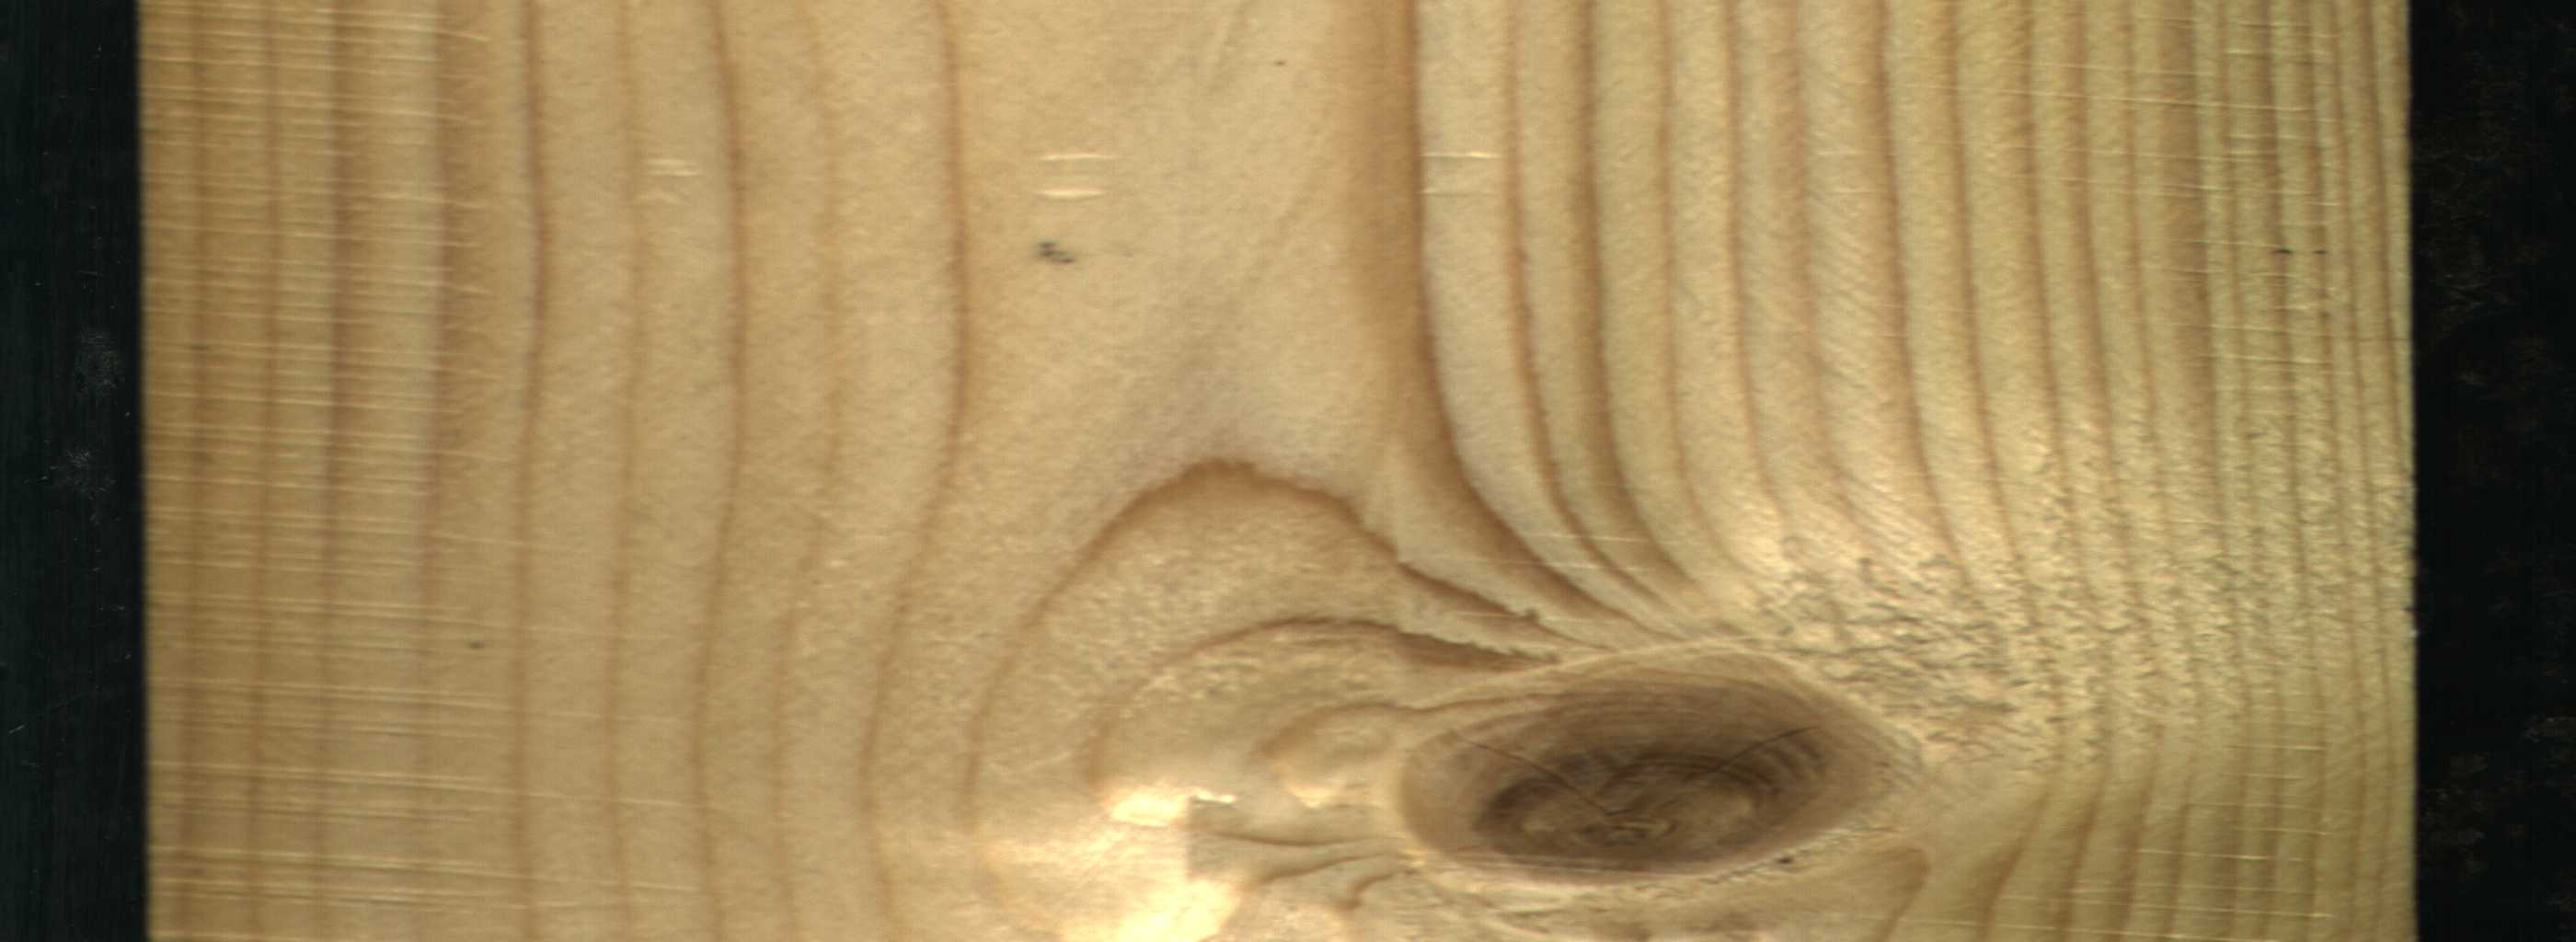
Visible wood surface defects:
knot_with_crack